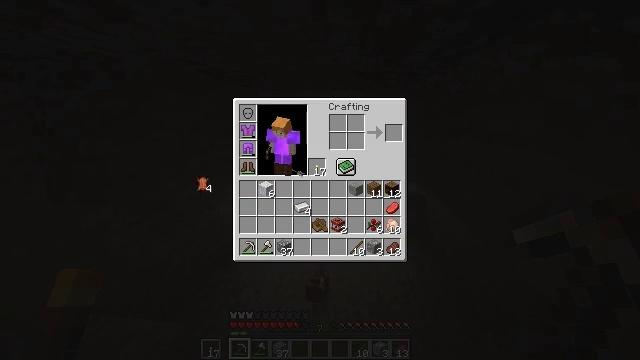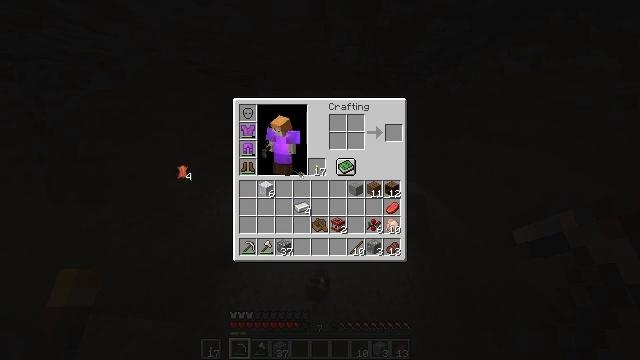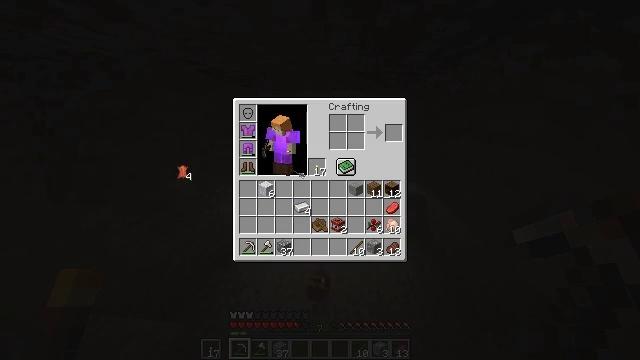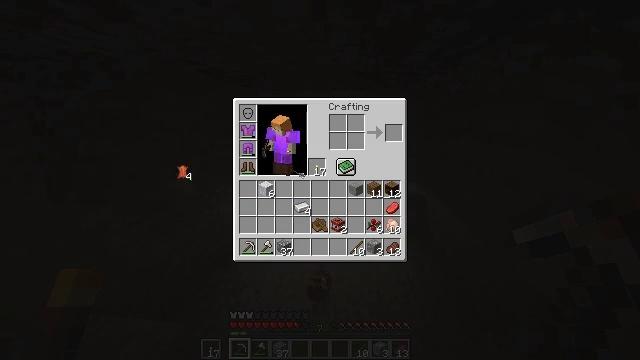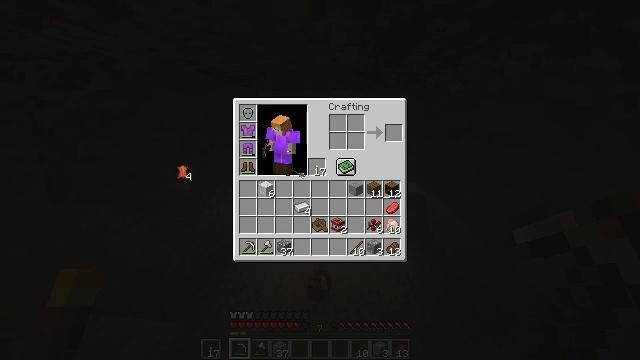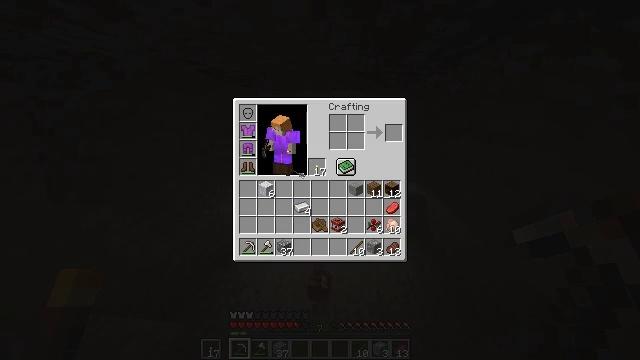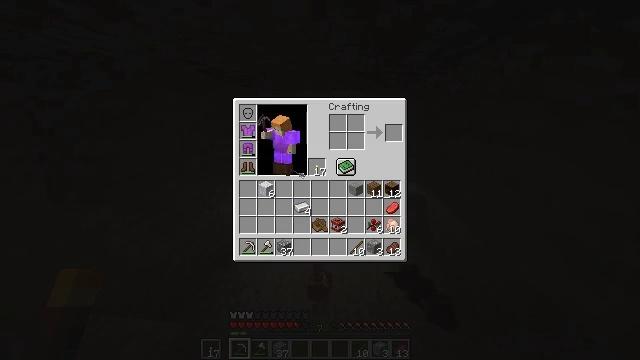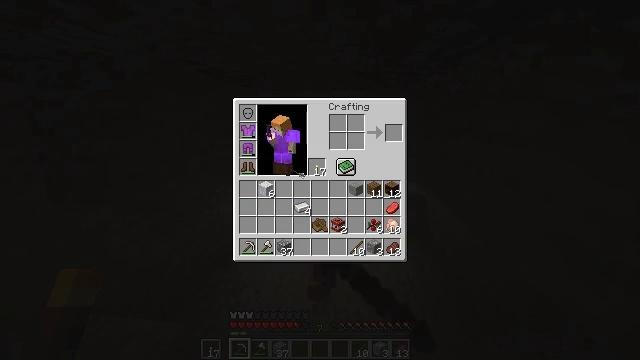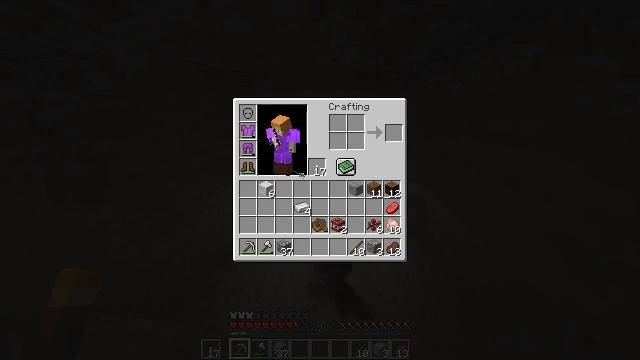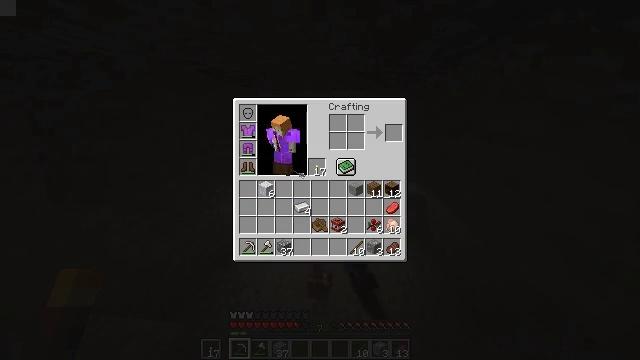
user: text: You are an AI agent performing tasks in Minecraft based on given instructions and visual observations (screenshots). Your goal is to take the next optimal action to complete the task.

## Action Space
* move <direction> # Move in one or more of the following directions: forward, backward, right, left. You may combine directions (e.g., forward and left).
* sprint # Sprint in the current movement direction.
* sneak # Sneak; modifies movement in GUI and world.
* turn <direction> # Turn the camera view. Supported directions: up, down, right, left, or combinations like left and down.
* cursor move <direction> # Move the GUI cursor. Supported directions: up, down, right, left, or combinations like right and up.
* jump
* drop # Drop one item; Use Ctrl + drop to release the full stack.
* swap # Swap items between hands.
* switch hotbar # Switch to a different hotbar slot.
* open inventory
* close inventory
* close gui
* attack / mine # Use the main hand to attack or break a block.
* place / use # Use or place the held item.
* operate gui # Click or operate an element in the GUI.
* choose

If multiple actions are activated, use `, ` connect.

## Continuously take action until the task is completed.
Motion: motion action
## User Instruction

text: Drop leather.
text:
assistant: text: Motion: cursor move left and up
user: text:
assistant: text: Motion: operate gui
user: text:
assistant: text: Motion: operate gui
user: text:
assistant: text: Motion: operate gui
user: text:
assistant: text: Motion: no_op
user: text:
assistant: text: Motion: no_op
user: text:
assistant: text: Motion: no_op
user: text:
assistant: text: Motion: no_op
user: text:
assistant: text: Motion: no_op
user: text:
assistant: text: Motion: no_op